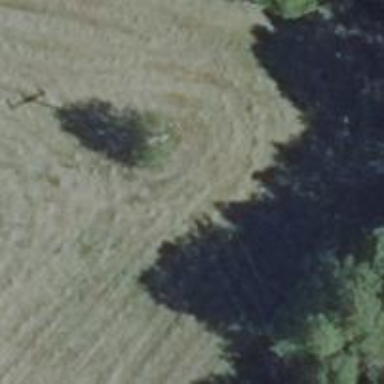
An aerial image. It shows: Power pole.